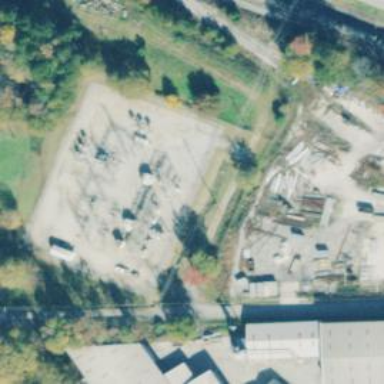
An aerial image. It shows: Distribution substation surrounded by fence.